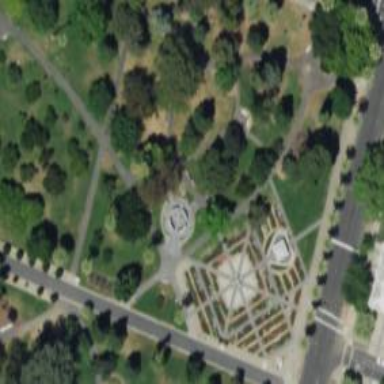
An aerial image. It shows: Historic memorial.